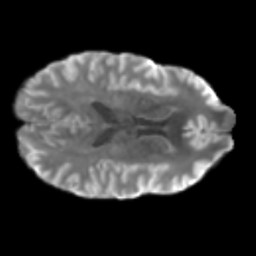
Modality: T2w
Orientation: axial
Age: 46
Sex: male
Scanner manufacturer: ge
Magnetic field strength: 3 T
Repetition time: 3.65 s
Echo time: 0.0807 s